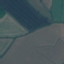
Label: AnnualCrop